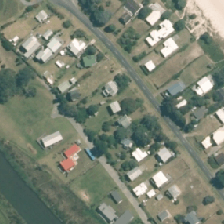
Land cover: urban_build_up